Field crop: maize
Growth stage: 2
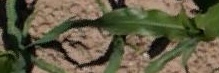
Species: maize